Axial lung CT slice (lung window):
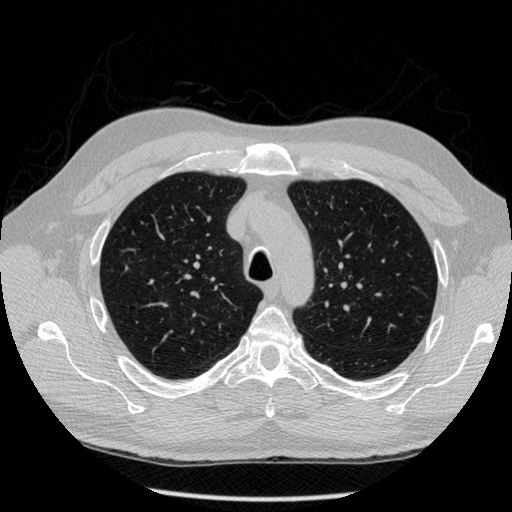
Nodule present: no